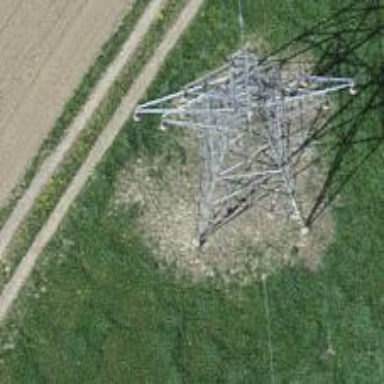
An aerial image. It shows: Power tower.